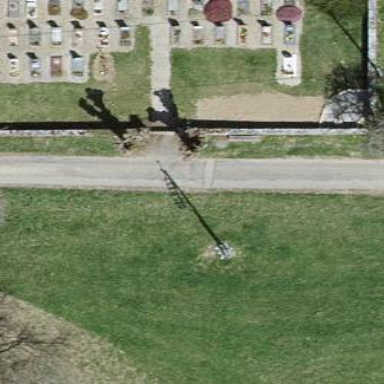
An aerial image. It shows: Cemetery.